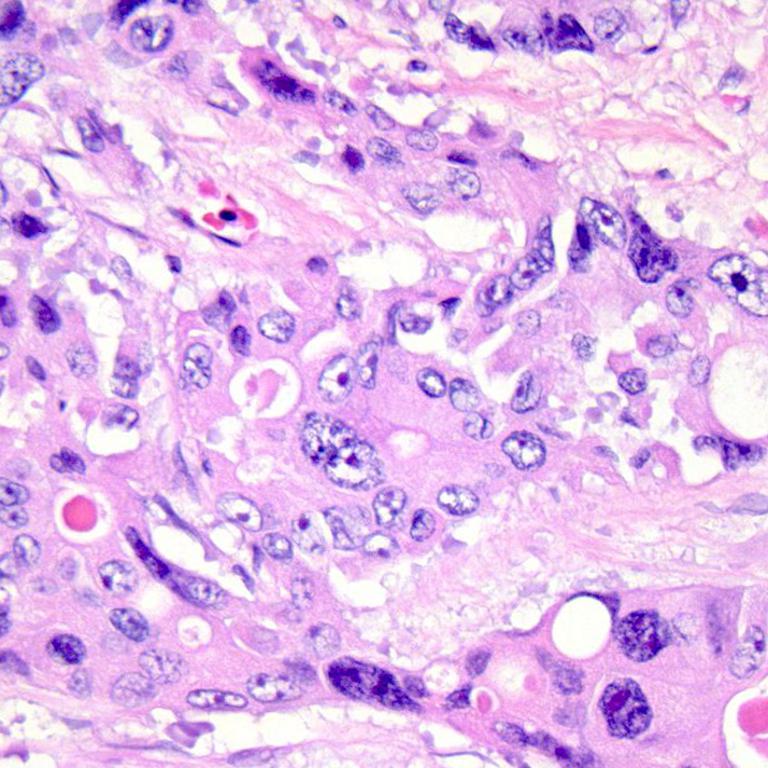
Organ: colon
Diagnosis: adenocarcinomas